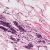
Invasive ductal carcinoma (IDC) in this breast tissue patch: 0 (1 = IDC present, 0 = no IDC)